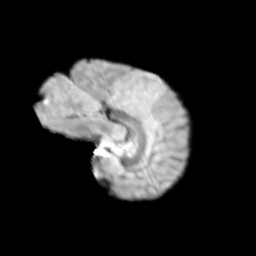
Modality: T2w
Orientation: sagittal
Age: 12
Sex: female
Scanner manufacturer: siemens
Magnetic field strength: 3 T
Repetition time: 3.8 s
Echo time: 0.07 s